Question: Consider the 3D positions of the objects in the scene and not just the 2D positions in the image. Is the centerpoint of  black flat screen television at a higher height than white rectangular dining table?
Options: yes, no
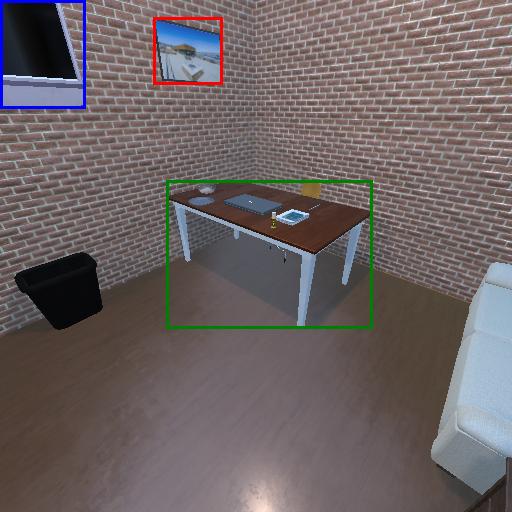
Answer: yes